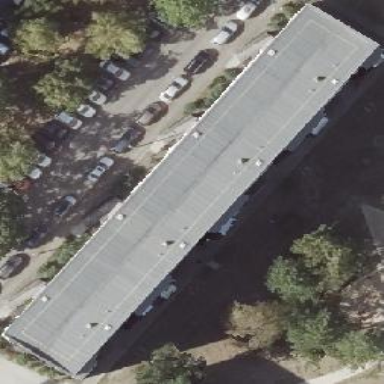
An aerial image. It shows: Building with apartments and flat roof.